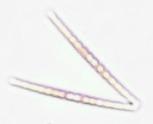
Label: Thalassionema